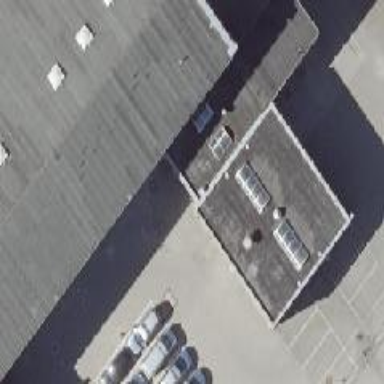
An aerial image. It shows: Commercial building.